Question: I have a list with badges like this:
'''
<ul class="list-group ticketView">
<li class="list-group-item ticketView">
<span class="badge pull-left">dkf</span>
skdjflksdf
</li>...
'''
Here is what is looks like:

I know I can calculate the right padding for each badge with js, but I was wondering if bootstrap had a way to align the badges and text so that they are even (like two columns).
edit---
As per webeno this was trivially simple:
'''
span.badge.pull-left {
margin-right: 10px;
width: 100px;
}
'''
As long as I make sure the text isn't too long this works perfectly.
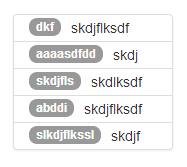
Answer: I believe this could be achieved by using tables instead of list items, and setting '.list-group-item''s display property to 'inherit' (by default it uses 'display:block').
So in your custom CSS file you could add this:
'''
.list-group-item
{
display:inherit
}
'''
Your table structure could look something like this:
'''
<div class="col-md-3">
<table class="list-group ticketView">
<tbody><tr class="list-group-item ticketView">
<td class="badge pull-left">dkdsdcf</td>
<td>skd</td>
<td>ef</td>
<td>wef</td>
<td>ejflksdf</td>
</tr>
<tr class="list-group-item ticketView">
<td class="badge pull-left">dk</td>
<td>skdssd</td>
<td>efasdasd</td>
<td>wefdasdasdasd</td>
<td>ejff</td>
</tr>
<tr class="list-group-item ticketView">
<td class="badge pull-left">dkfsdsdcsdcs</td>
<td>d</td>
<td>ef</td>
<td>w</td>
<td>ejfasasdasdadf</td>
</tr>
</tbody></table>
</div>
'''
<URL>